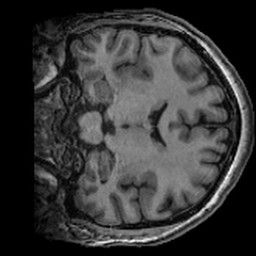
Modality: T1w
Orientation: coronal
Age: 50
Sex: female
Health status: ill
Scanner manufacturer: ge
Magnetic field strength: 3 T
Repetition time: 0.008164 s
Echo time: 0.003184 s